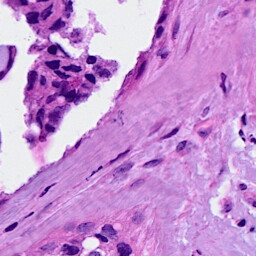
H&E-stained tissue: Breast